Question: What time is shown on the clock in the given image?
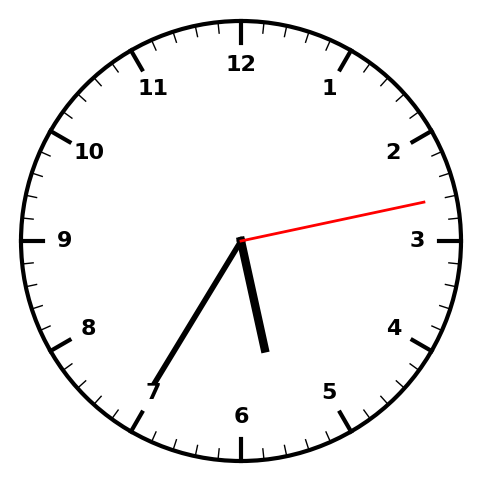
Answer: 05:35:13